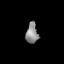
Tissue: prostate
Cell type: T cells
Senescence score: 0.3439
Nuclear area (px): 245
Mean DAPI intensity: 138.69